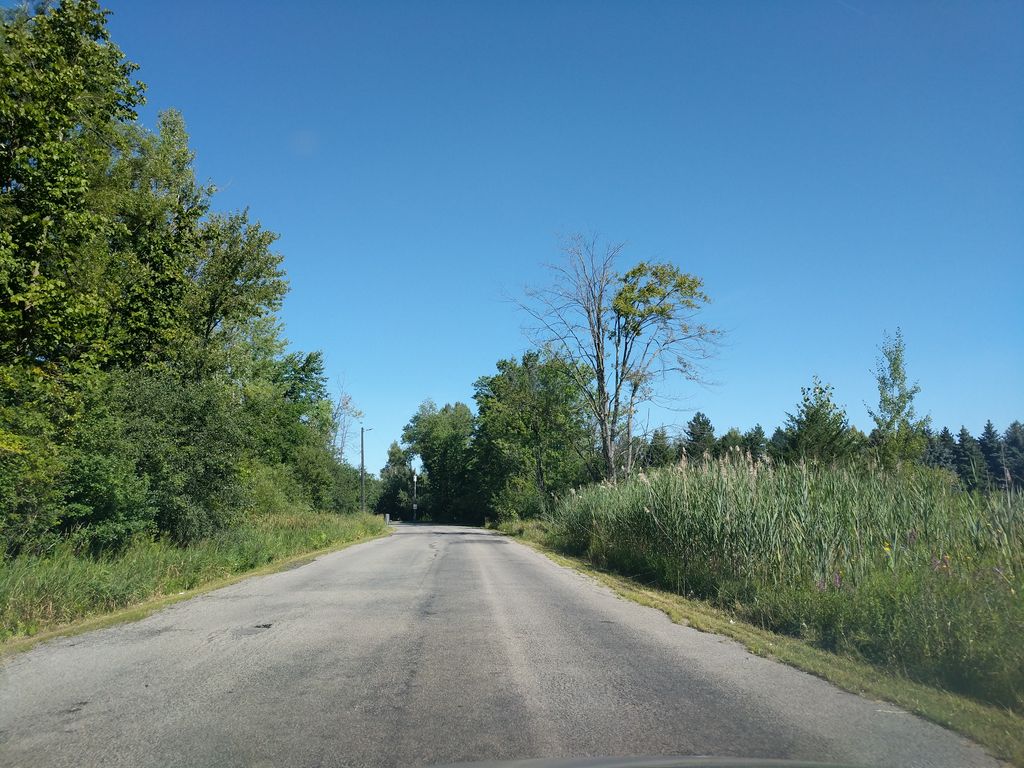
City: toronto